Question: On my application, I have, on some devices (such as the HTC One) a bar containing only the "More" button (e.g : three vertical dots). Example below with the Amazon app that gets the same behavior.

I tried to remove it, by adding this on my manifest :
'''
<application
android:theme="@android:style/Theme.Black.NoTitleBar.Fullscreen" > </application>
'''
It didn't work. I also tried to change the visibility of the displayed view :
'''
View v = this.findViewById(android.R.id.content);
v.setSystemUiVisibility(View.SYSTEM_UI_FLAG_HIDE_NAVIGATION);
'''
But it only works when displaying the activity. When I interact on my view, the navigation bar reappers.
I noticed that this navigation bar does not appear on a Galaxy S III nor on a Galaxy S II. Can this navigation bar only be displayed only because of the large resolution of the HTC One screen ?
Is there any way to remove this bar only when it appears ?
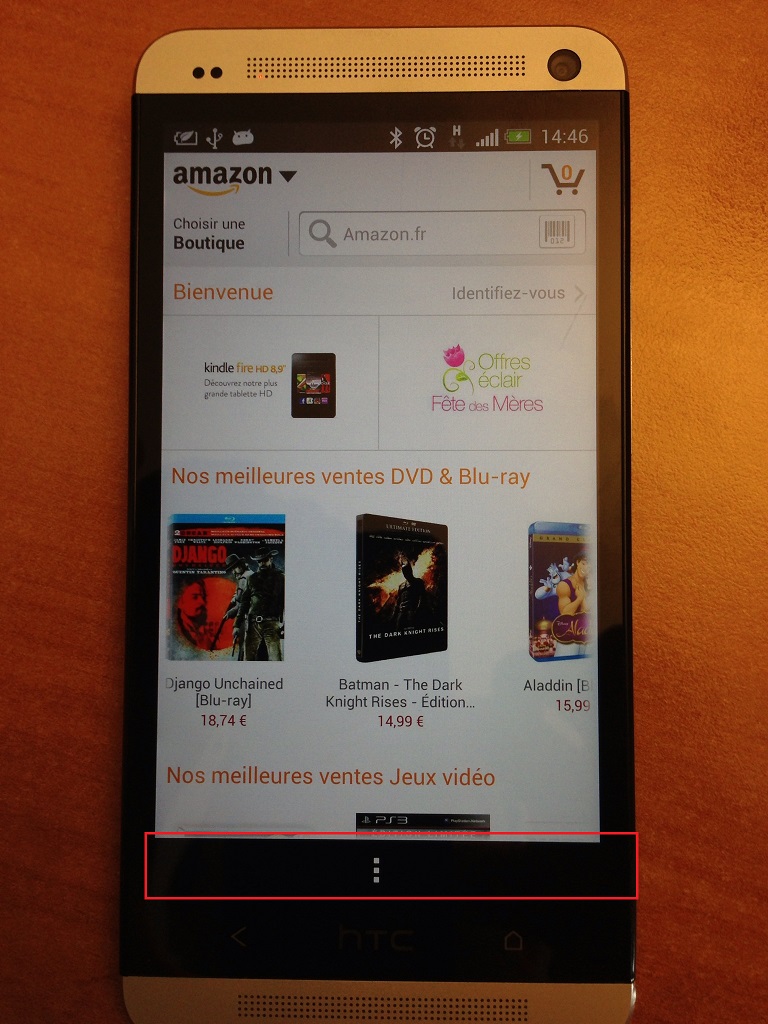
Answer: Set your 'android:targetSdkVersion' to be 14 or higher. See <URL> from a year or so ago for more details.